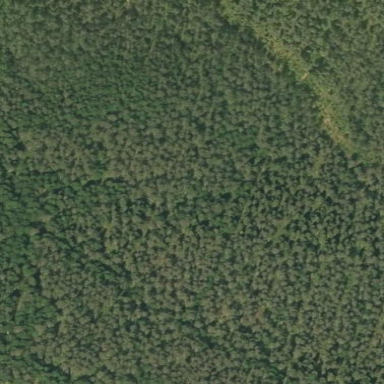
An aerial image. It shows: Woodland with needle-leaved trees.